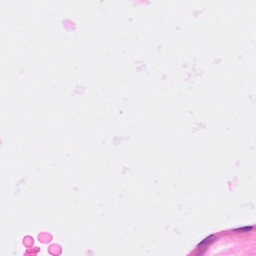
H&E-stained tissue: Breast